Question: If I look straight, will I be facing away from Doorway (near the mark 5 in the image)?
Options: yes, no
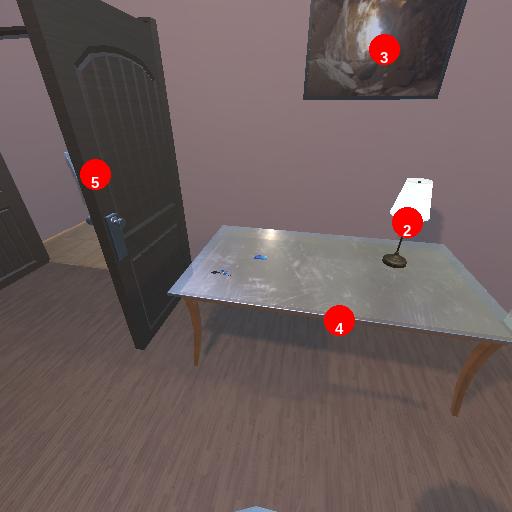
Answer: yes